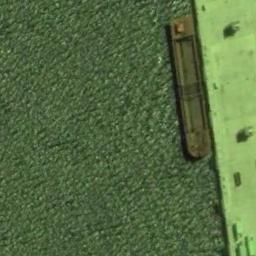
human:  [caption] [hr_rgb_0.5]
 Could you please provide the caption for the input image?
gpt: There is a ship in the green water on the shore .

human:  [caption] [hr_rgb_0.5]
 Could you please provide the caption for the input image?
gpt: The cargo ship is docked at the dock .

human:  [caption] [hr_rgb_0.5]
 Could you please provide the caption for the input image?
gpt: A green bulk carrier docked by the dock .

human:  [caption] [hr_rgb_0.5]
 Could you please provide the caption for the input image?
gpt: There is a boat beside the dock .

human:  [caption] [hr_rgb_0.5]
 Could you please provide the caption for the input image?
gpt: The ship is surrounded by green water .